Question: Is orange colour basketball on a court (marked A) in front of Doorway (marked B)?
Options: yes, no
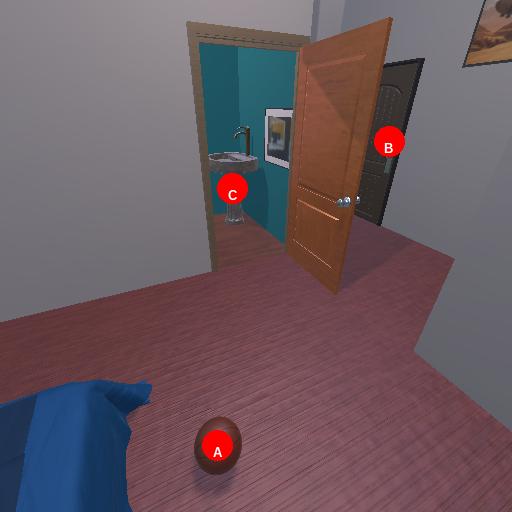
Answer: yes